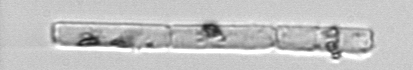
Label: Guinardia_delicatula